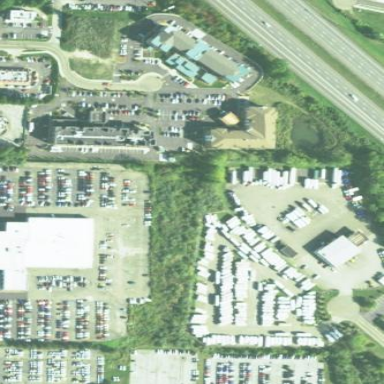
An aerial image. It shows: Retail area.